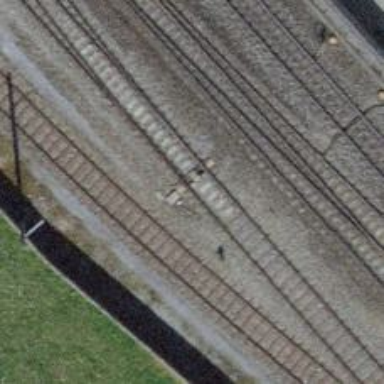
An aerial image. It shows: Rail siding with electrified contact lines.